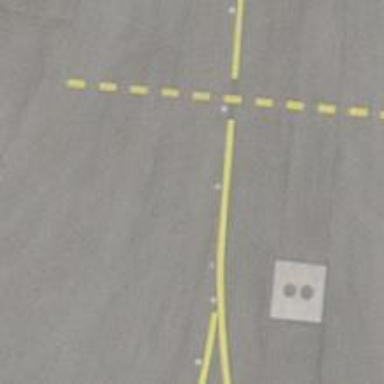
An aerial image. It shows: Image of taxiway at airport.